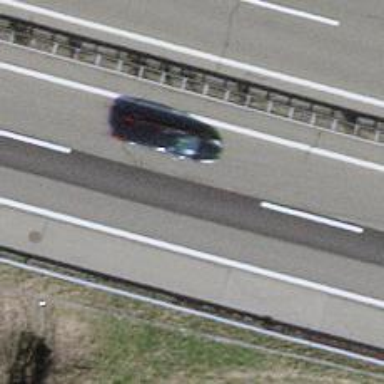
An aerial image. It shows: Asphalt motorway.